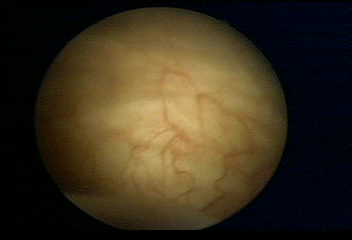
Modality: WLC
Class: Normal mucosa
Bladder cancer association: No